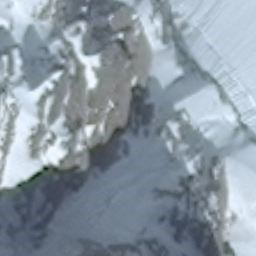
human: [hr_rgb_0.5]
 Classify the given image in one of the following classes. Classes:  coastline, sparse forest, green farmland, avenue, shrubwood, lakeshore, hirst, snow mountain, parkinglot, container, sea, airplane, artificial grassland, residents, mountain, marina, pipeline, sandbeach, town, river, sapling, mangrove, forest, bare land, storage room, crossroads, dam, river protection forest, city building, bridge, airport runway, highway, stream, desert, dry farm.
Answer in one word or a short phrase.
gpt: snow mountain